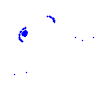
Particle: electron